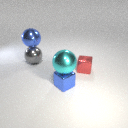
large gray metal sphere behind small blue metal cube